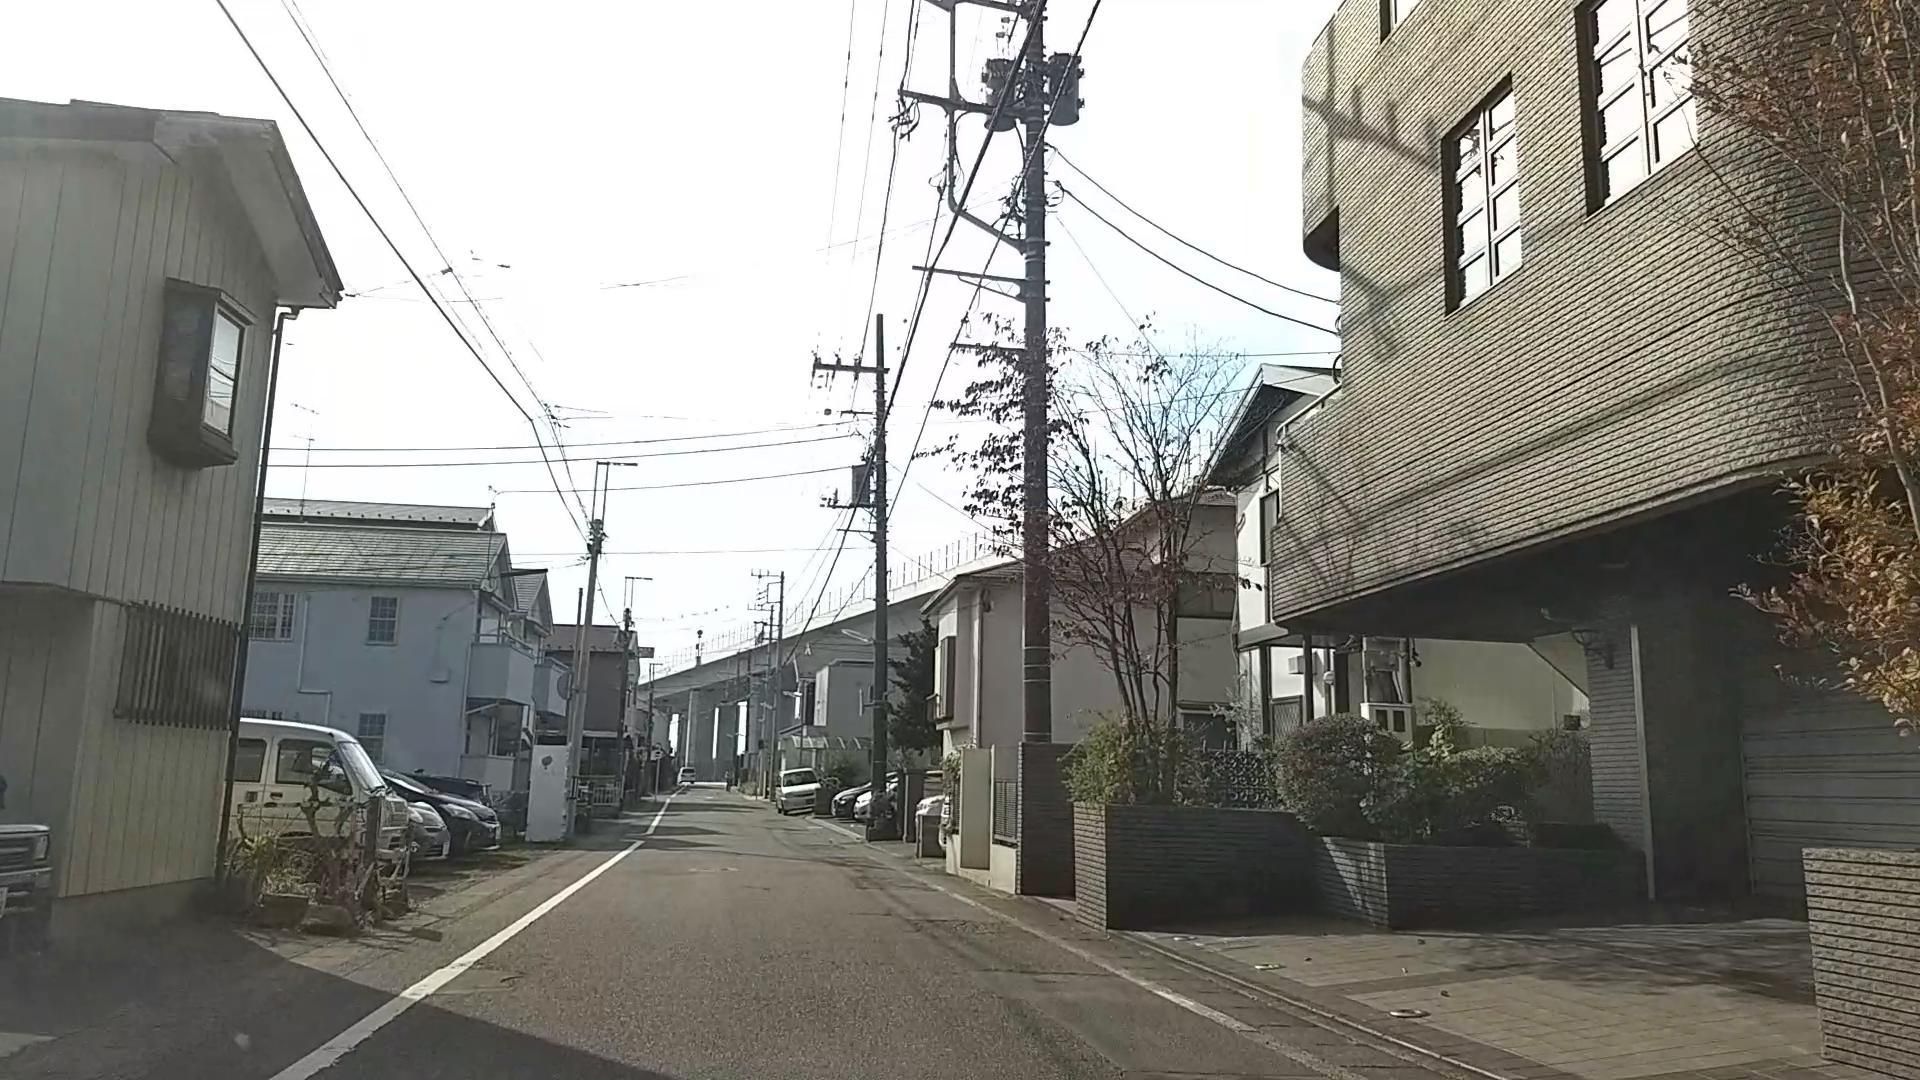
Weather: cloudy
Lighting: day
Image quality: good
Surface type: driving surface
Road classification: unclassified
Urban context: urban centre
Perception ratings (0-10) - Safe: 2.34, Lively: 6.2, Beautiful: 1.89, Boring: 3.87, Depressing: 4.81, Wealthy: 3.54